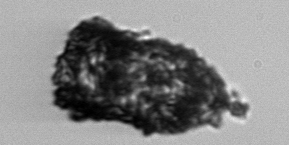
Label: Tintinnopsis